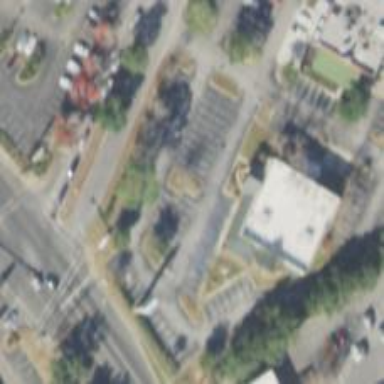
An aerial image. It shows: Parking space is available.